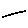
Label: line